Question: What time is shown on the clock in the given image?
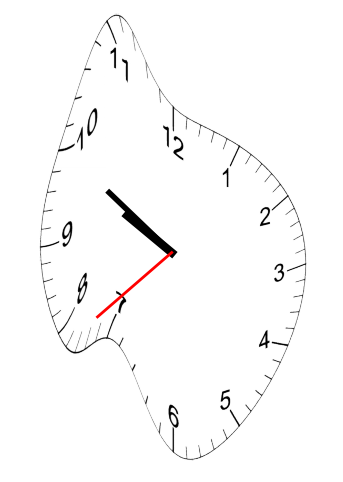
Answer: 09:49:38